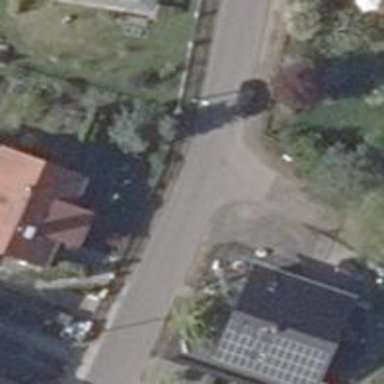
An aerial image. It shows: Residential road with asphalt surface.